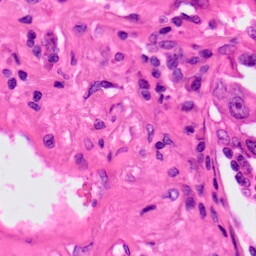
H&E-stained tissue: Lung